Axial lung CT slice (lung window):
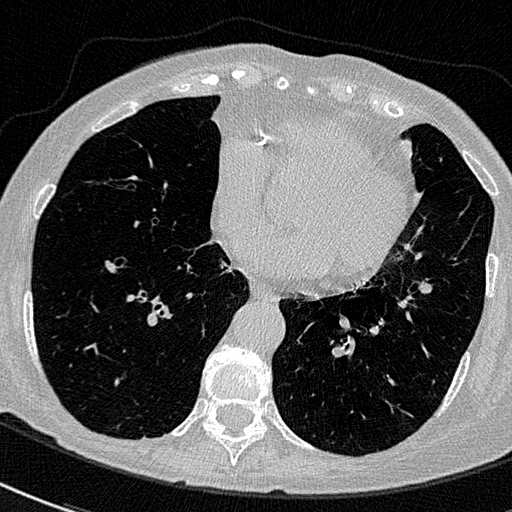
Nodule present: no